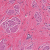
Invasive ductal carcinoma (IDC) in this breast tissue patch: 0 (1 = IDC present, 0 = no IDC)